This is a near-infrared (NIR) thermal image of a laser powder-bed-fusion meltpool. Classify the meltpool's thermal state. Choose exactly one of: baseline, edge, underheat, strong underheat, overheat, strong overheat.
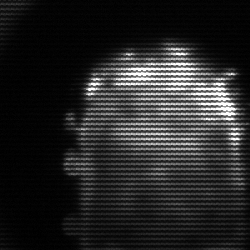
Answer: baseline